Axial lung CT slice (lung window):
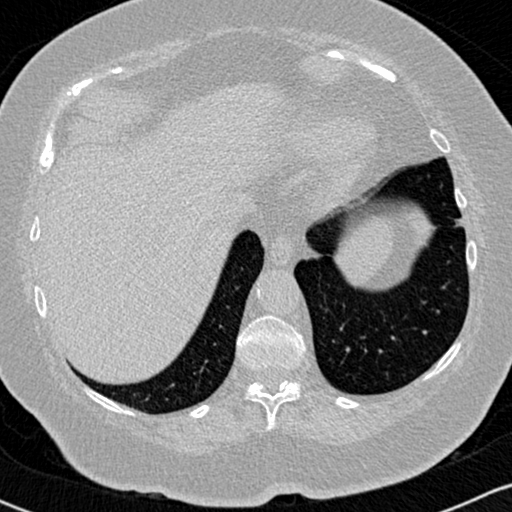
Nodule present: no